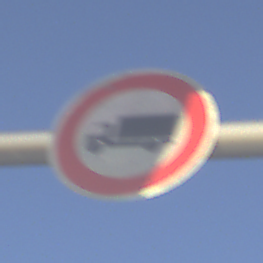
Verkehrszeichen: VerbotFuerKraftfahrzeugeUeberDreiKommaFuenfTonnen
Umgebung: Outdoor, Nature
Tageszeit: SunriseSunset
Wetter: Clear
Licht: Natural
Jahreszeit: NotSpecified
Kontrast: HighContrast